Field crop: maize
Growth stage: 2
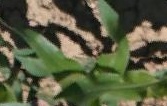
Species: maize